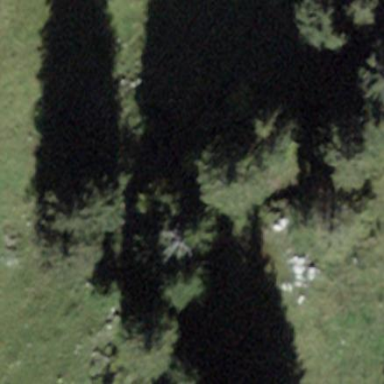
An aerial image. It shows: Forest area.